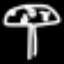
Label: mushroom